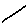
Label: line